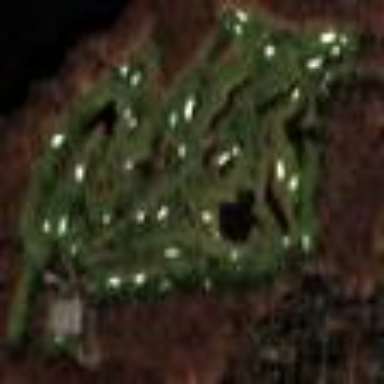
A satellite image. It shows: Golf course.